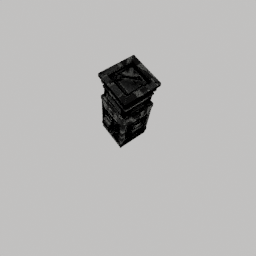
Label: tools